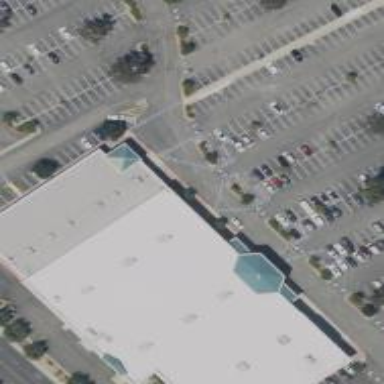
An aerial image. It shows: Flat-roofed retail building.